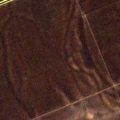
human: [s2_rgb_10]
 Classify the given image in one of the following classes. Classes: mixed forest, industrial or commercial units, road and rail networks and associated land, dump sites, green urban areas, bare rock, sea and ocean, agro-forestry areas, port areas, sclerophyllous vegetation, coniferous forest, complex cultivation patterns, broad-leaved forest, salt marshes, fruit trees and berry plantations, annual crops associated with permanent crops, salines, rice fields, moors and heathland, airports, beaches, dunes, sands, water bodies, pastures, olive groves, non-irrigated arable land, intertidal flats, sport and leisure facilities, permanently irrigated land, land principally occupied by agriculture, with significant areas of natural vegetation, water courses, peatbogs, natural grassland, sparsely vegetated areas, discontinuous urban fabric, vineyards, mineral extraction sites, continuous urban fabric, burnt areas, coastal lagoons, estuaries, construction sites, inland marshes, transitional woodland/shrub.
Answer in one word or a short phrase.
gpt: non-irrigated arable land